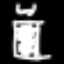
Label: bed